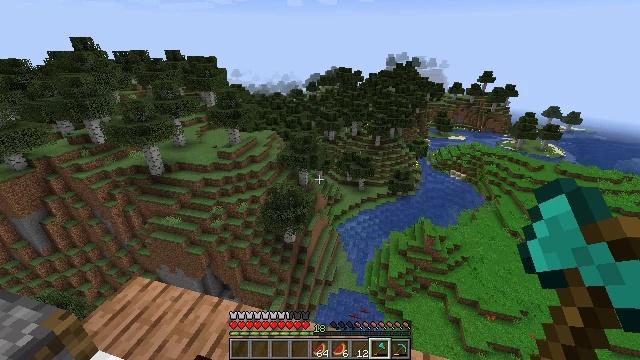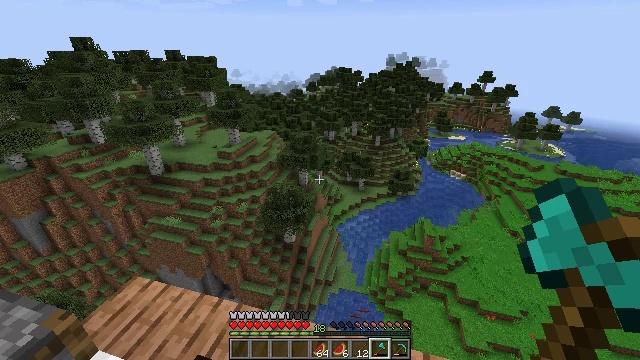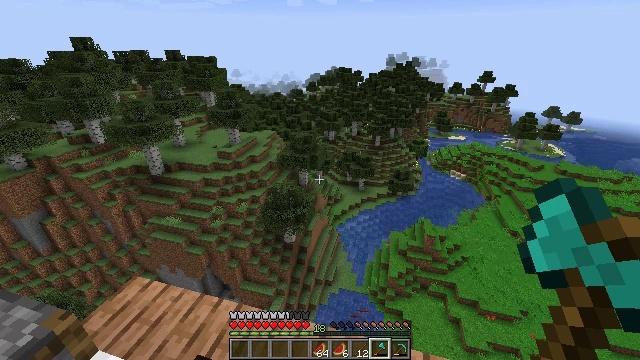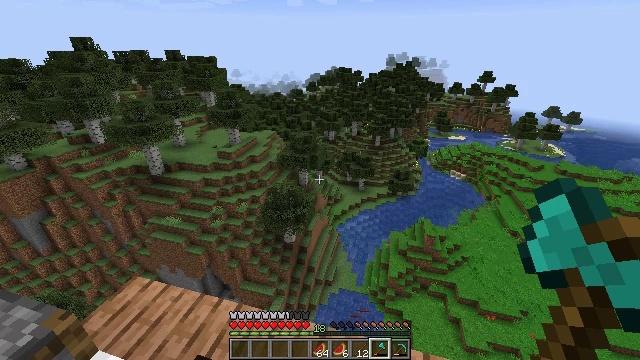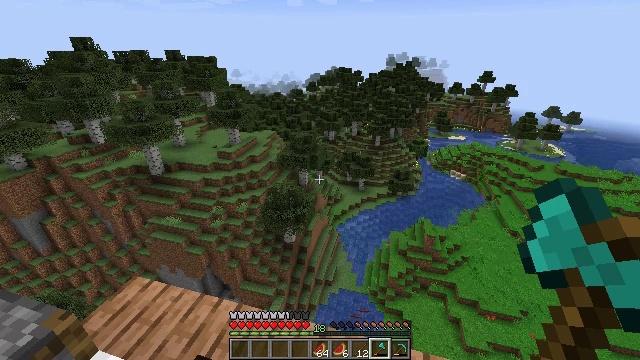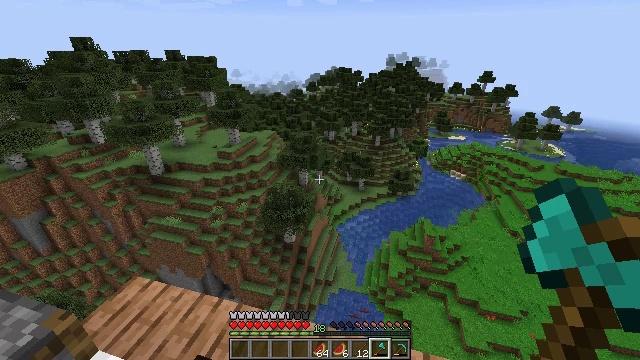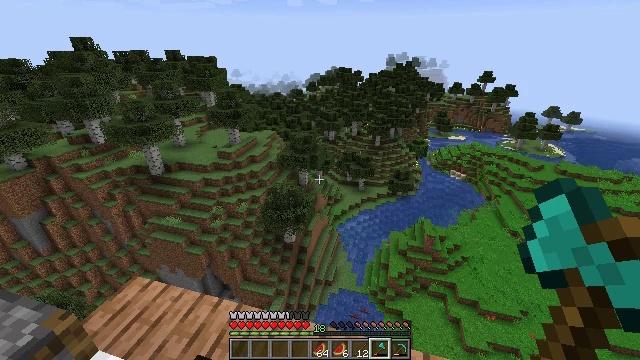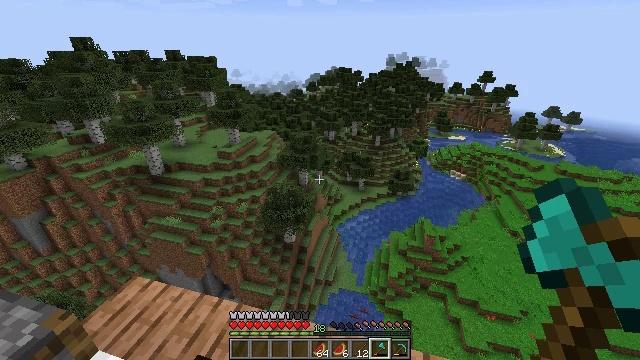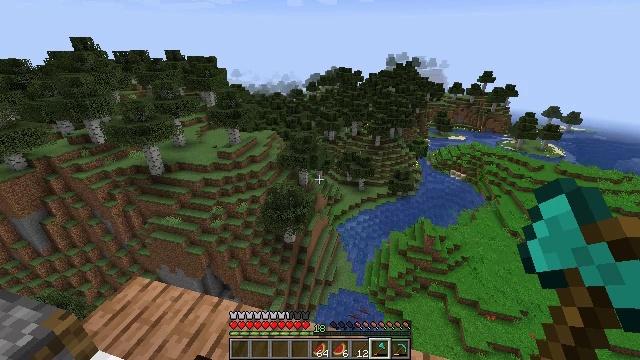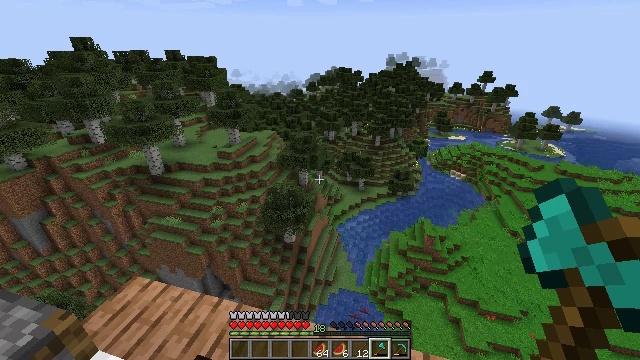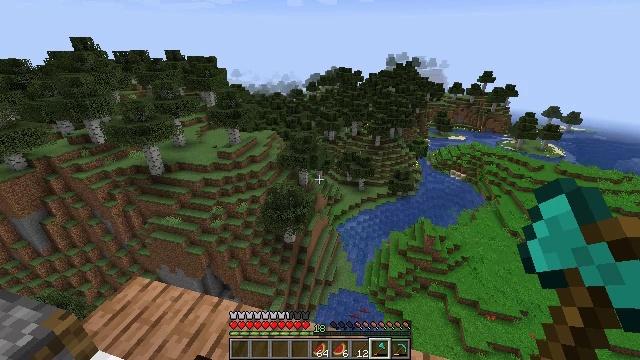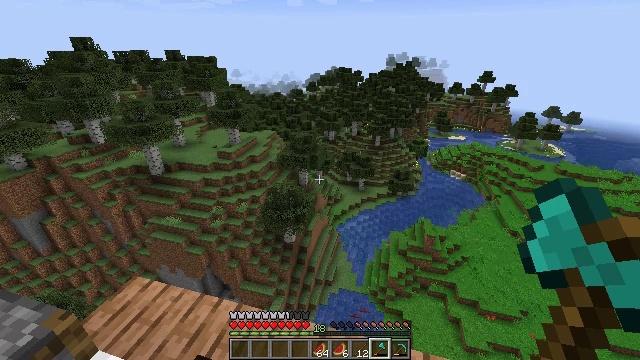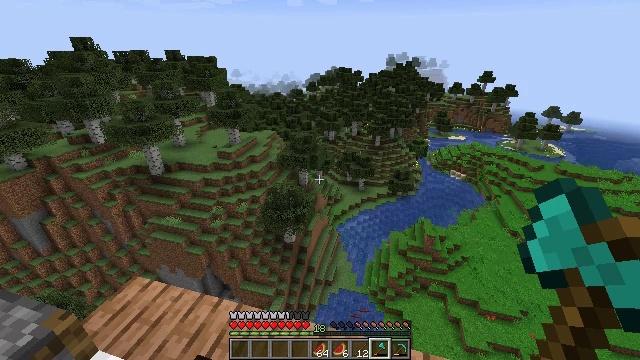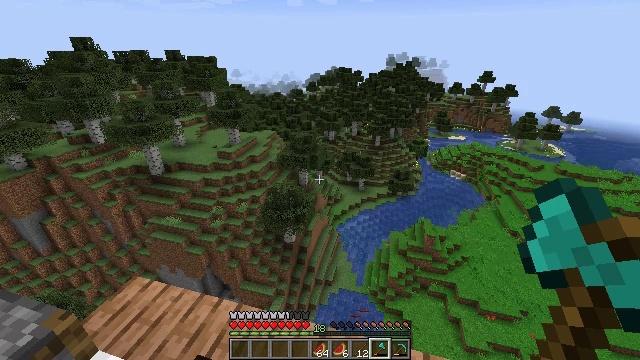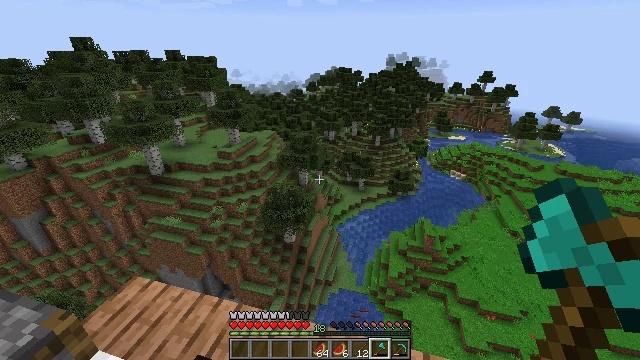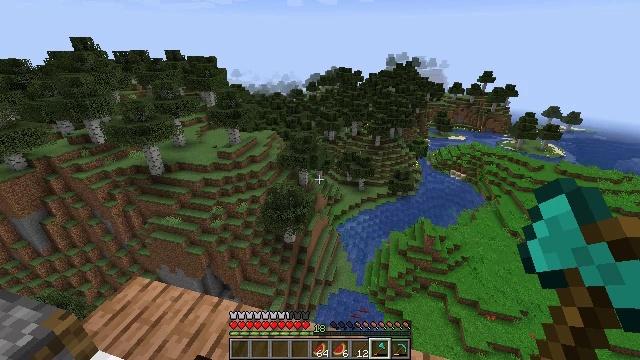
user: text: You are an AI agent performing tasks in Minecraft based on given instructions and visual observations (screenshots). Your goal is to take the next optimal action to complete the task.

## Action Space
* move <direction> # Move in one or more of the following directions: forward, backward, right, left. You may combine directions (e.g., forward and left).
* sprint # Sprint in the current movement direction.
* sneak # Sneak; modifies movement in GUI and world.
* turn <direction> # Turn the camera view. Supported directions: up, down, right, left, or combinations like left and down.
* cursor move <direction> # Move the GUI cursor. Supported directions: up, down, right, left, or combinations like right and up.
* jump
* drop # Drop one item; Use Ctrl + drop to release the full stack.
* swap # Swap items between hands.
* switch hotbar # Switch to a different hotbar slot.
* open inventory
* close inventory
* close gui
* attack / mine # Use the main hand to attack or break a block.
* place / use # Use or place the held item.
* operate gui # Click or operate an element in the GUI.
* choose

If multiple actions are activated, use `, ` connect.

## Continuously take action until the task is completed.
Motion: motion action
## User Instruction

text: Cook salmon to get cooked salmon.
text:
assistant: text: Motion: no_op
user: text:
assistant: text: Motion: no_op
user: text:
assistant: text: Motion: no_op
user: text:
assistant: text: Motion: no_op
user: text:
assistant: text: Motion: no_op
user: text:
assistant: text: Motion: no_op
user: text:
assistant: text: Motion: no_op
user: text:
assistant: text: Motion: no_op
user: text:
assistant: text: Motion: no_op
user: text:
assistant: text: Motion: no_op
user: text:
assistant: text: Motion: no_op
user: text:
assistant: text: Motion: no_op
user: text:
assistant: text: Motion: no_op
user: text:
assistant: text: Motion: no_op
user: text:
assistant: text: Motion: no_op
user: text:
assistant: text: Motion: no_op
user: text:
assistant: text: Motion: no_op
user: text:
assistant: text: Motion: no_op
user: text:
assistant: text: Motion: no_op
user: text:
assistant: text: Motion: no_op
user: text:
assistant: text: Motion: no_op
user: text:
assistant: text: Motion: no_op
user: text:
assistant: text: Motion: no_op
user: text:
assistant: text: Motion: no_op
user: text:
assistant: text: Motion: no_op
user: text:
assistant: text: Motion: no_op
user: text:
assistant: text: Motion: no_op
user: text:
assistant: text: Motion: no_op
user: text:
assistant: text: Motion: no_op
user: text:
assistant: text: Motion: no_op